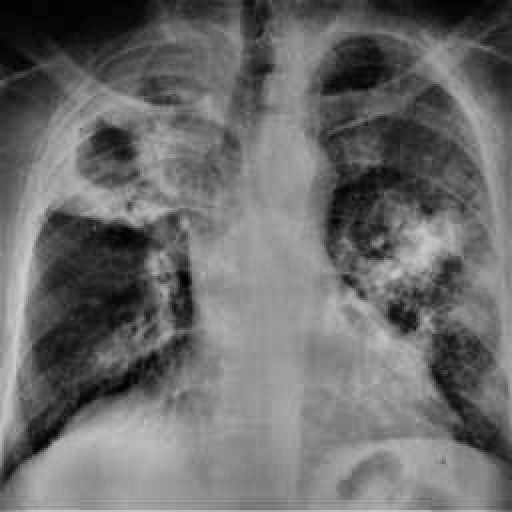
Finding: TUBERCULOSIS